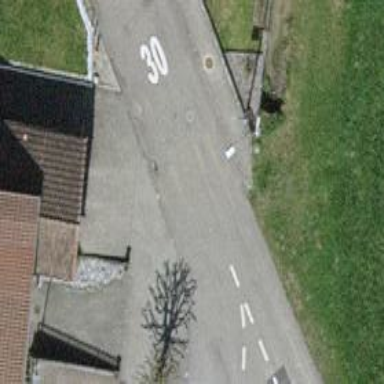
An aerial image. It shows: Unmarked crossing on footway.